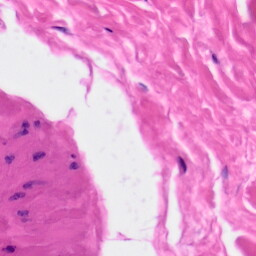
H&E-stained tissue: Skin